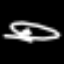
Label: squiggle